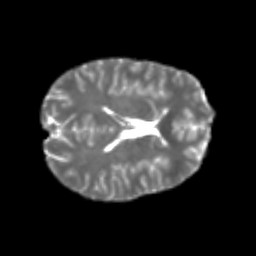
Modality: T2w
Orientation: axial
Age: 24
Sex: male
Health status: healthy
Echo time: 0.074 s